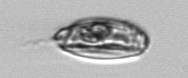
Label: Katodinium_or_Torodinium